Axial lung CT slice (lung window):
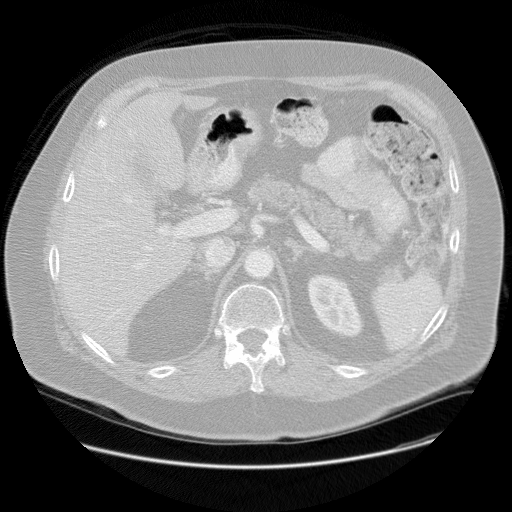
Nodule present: no